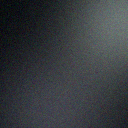
Screen state: off